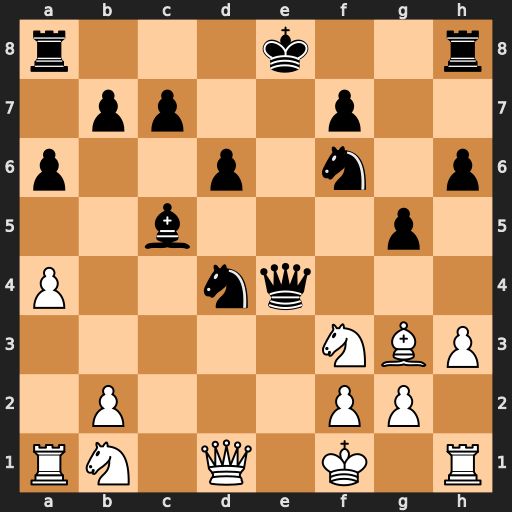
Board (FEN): r3k2r/1pp2p2/p2p1n1p/2b3p1/P2nq3/5NBP/1P3PP1/RN1Q1K1R
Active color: w
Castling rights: kq
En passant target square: -
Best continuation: Nc3 Qg6 Nxd4